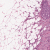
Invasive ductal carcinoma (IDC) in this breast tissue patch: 1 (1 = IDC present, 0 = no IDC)